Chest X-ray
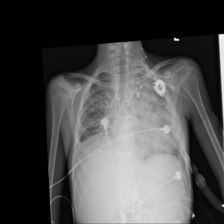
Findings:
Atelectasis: negative
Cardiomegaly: negative
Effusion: negative
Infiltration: negative
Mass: negative
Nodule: negative
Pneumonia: negative
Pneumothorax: negative
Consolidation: negative
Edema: negative
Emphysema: negative
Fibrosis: negative
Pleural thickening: negative
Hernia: negative